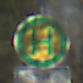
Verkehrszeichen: Haltestelle
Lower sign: ZeitangabenMitBeschraenkungAufWochentage5
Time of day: MorningAfternoon
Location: Outdoor (Nature)
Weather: PartlyCloudy
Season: NotSpecified
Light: Natural